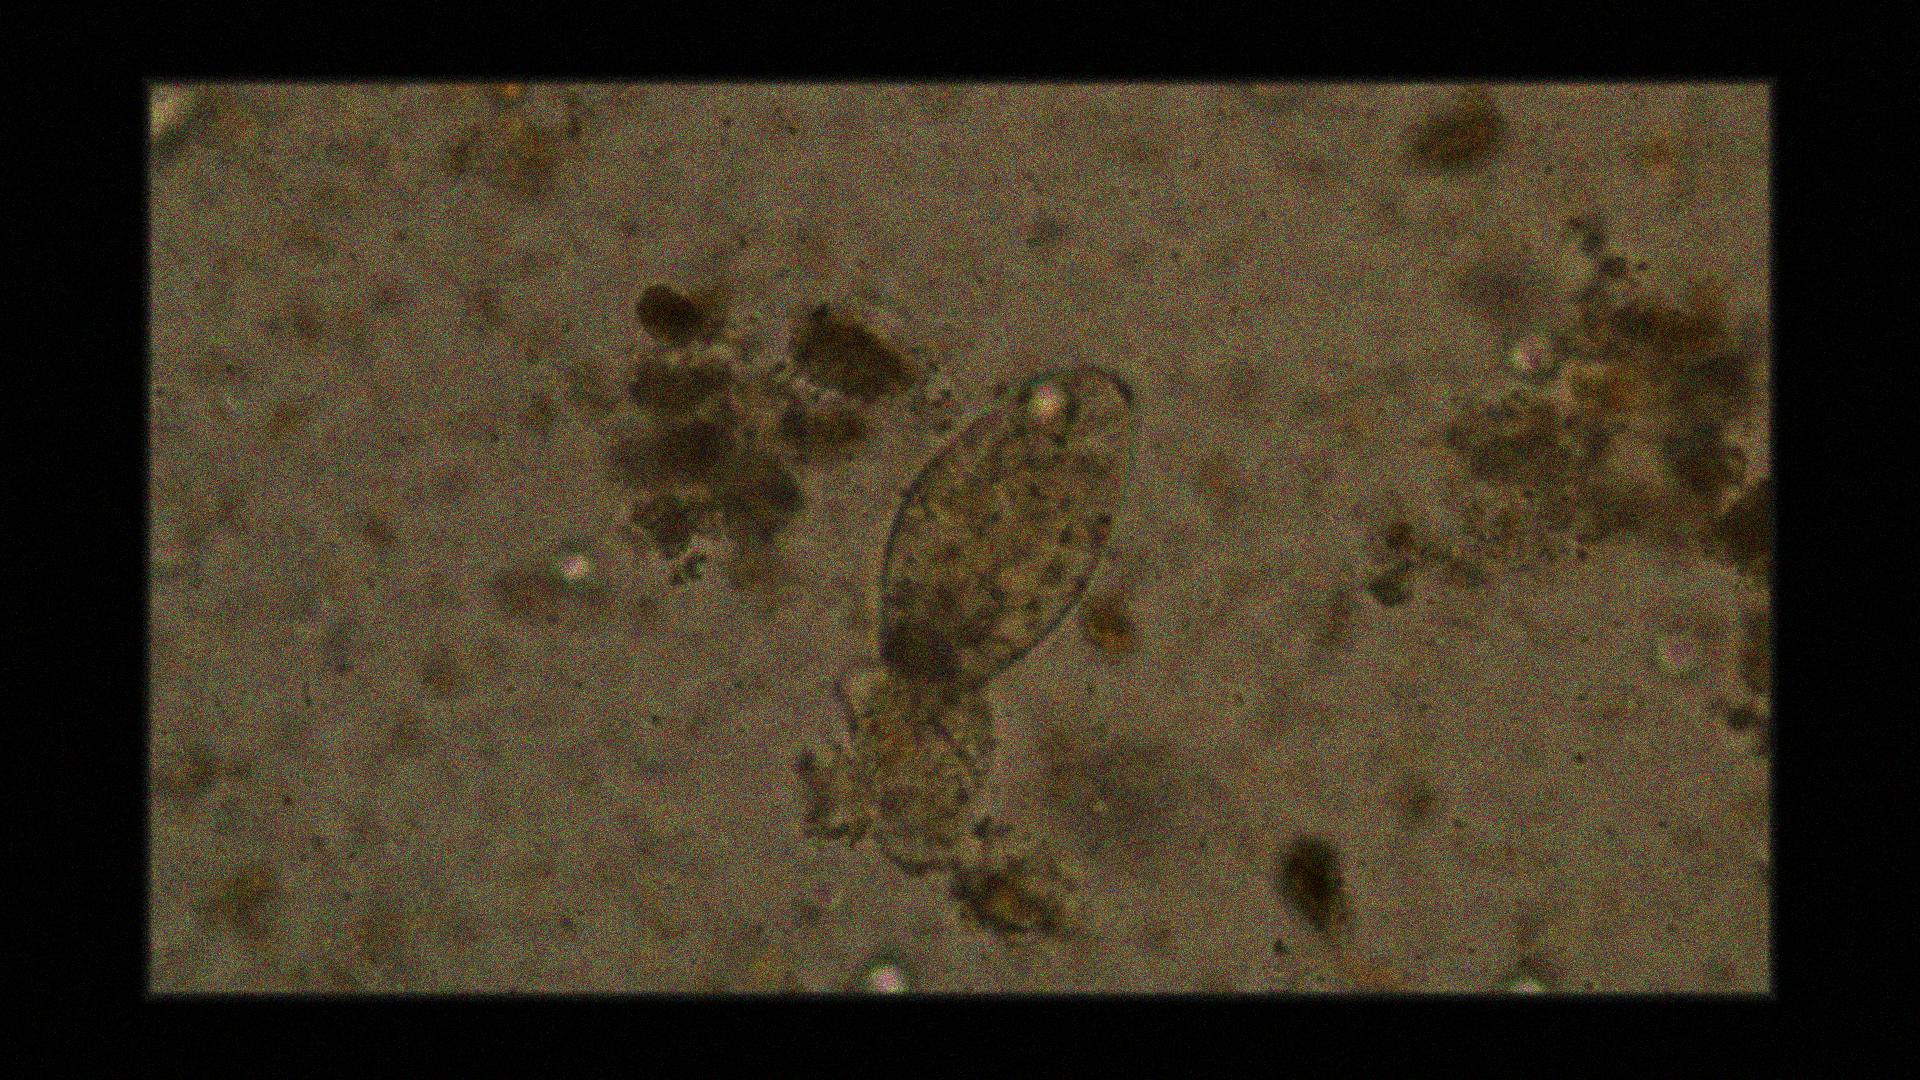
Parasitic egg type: Fasciolopsis buski